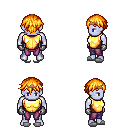
a pixel art fantasy rpg character, male body template, dark elf, purple skin, gold chest armor, magenta pants, light blonde short bangs hairstyle, bronze tiara, metal gloves, white slippers, four views (front, back, left, right), 2x2 character sprite sheet, small pixel art, hard edges, no anti-aliasing